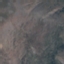
Land use / land cover: HerbaceousVegetation